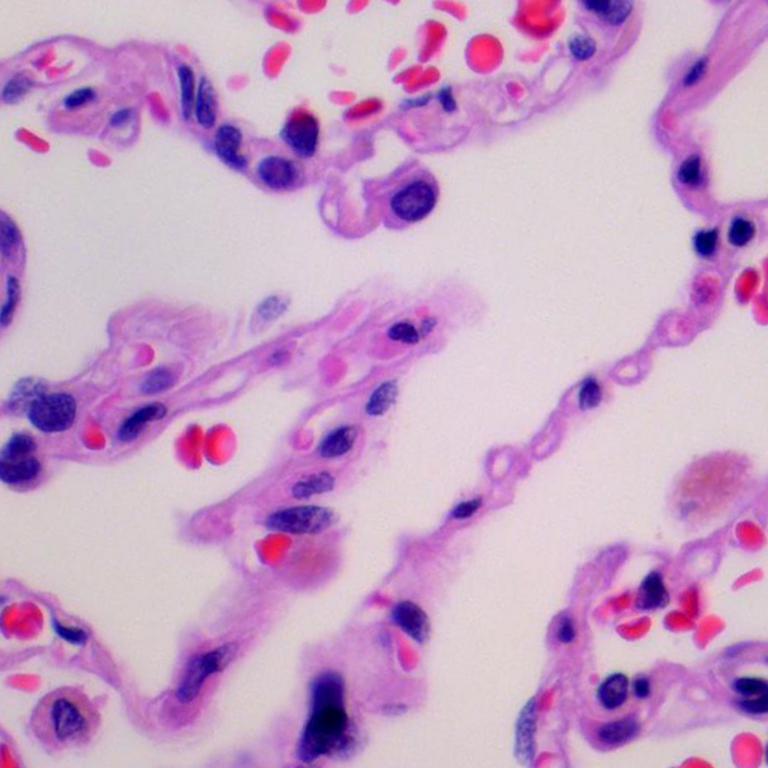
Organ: lung
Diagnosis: benign